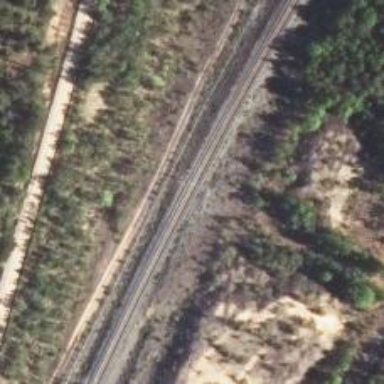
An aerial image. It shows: Abandoned railway.